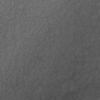
Label: not_dusty